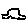
Label: car